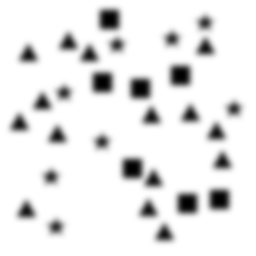
Squares: 7
Triangles: 15
Stars: 8
Total shapes: 30